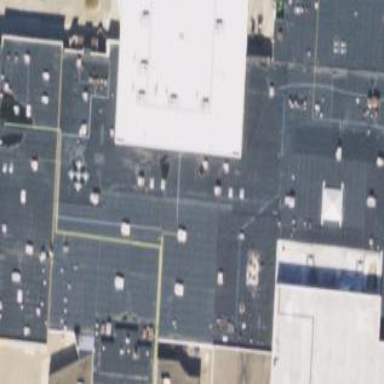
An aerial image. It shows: Mall building.